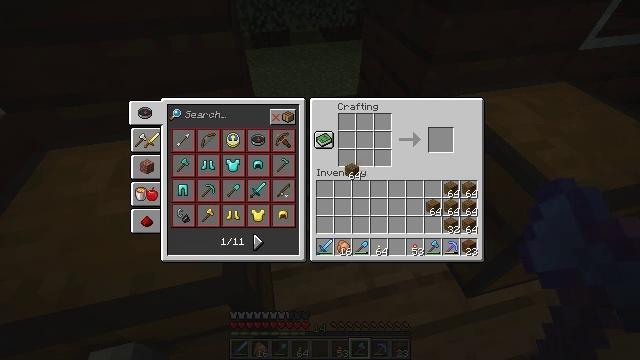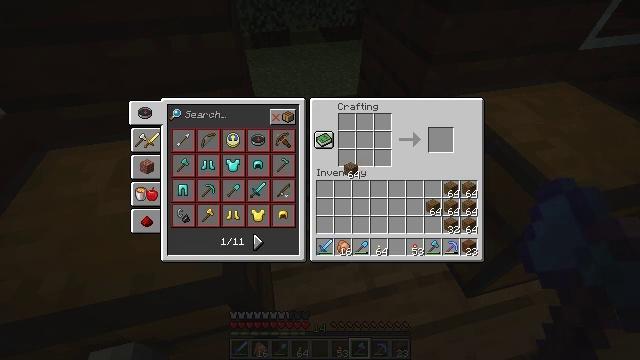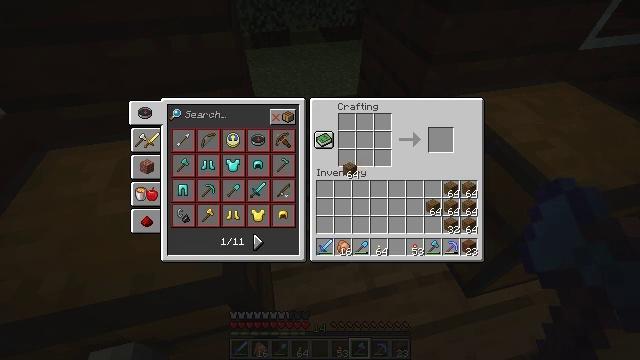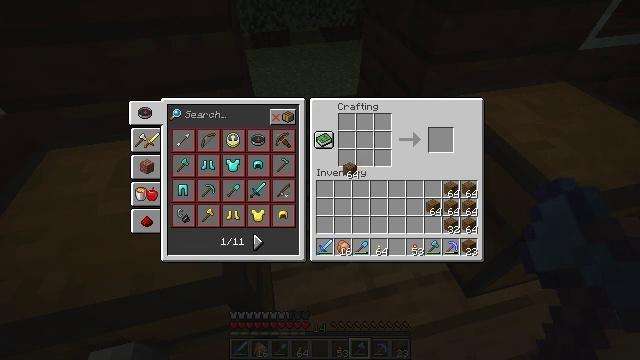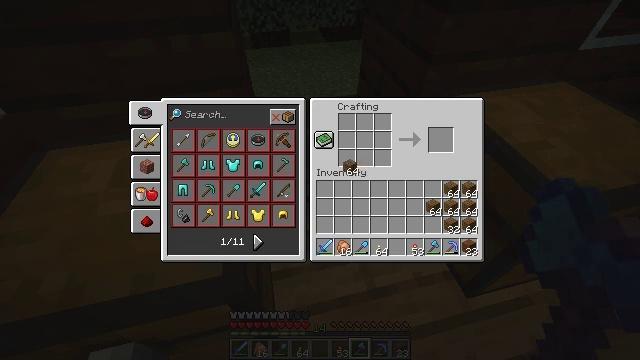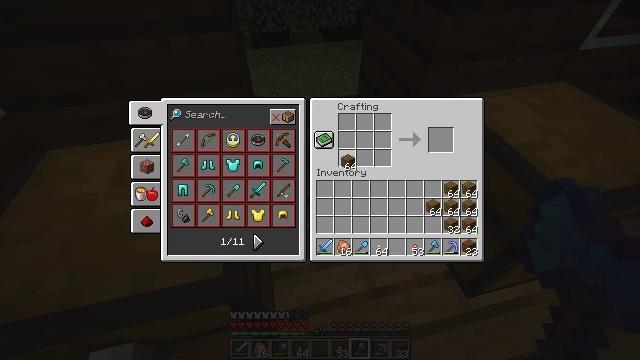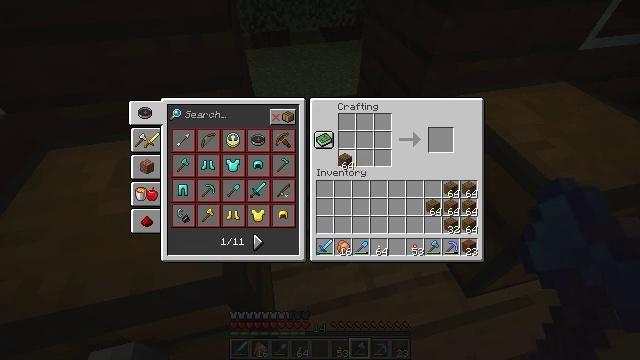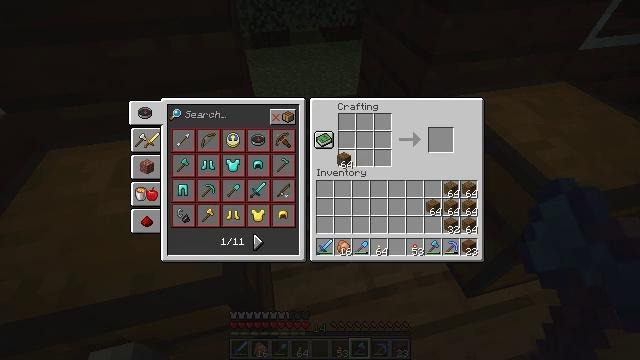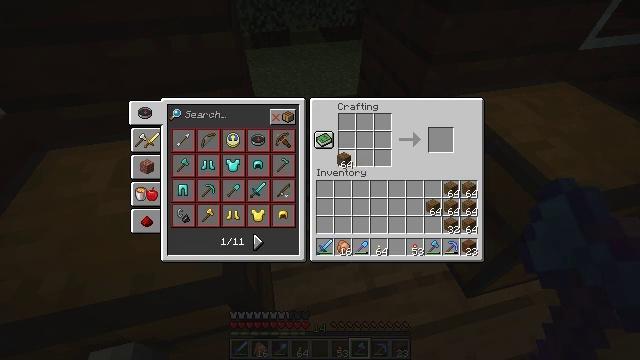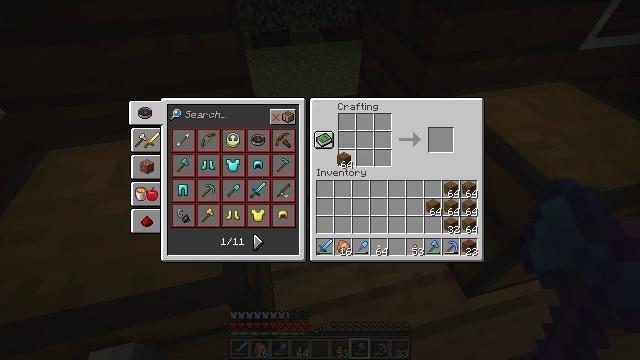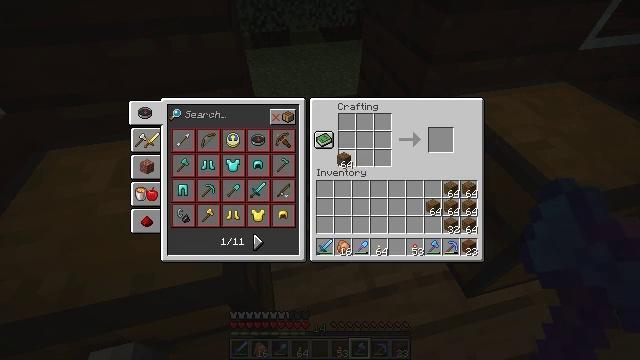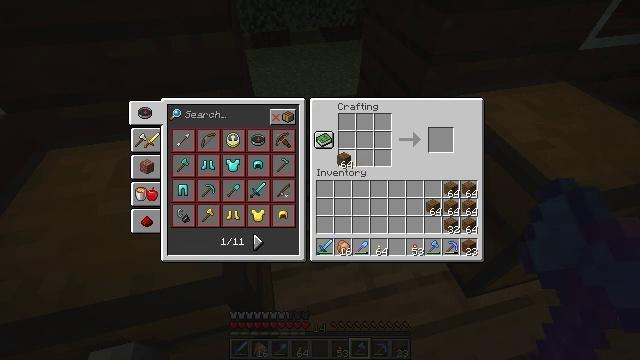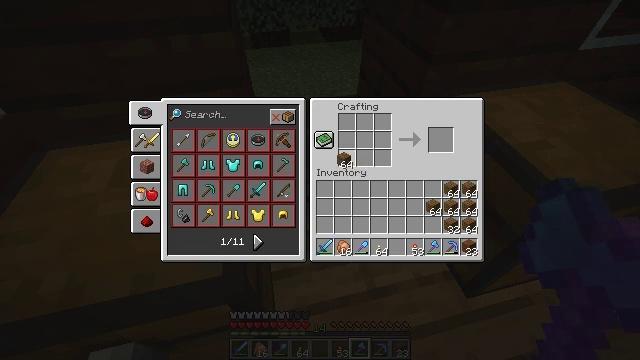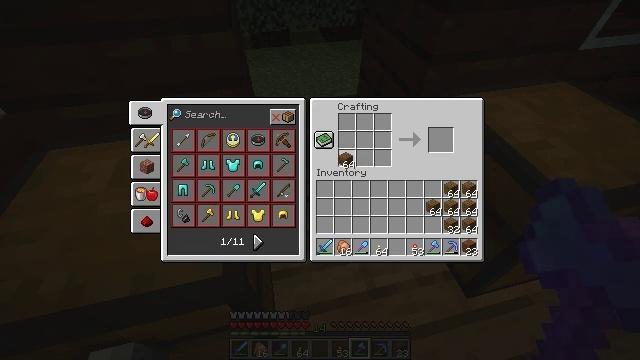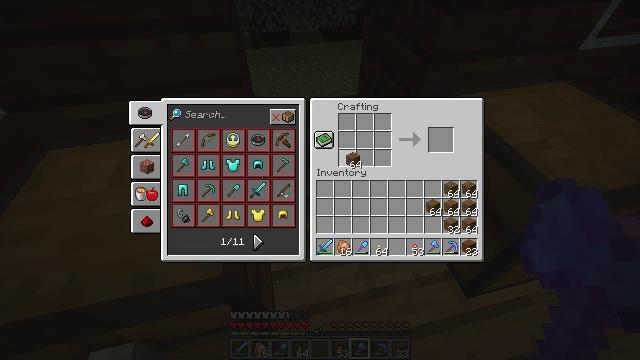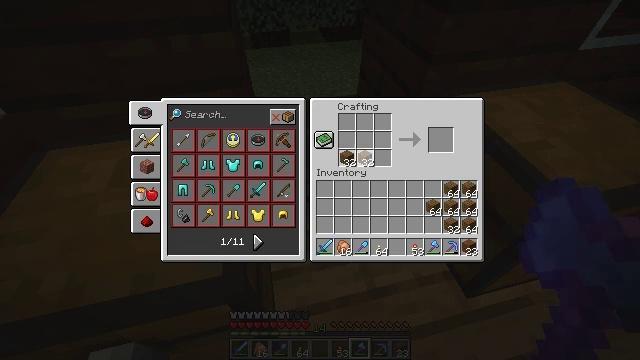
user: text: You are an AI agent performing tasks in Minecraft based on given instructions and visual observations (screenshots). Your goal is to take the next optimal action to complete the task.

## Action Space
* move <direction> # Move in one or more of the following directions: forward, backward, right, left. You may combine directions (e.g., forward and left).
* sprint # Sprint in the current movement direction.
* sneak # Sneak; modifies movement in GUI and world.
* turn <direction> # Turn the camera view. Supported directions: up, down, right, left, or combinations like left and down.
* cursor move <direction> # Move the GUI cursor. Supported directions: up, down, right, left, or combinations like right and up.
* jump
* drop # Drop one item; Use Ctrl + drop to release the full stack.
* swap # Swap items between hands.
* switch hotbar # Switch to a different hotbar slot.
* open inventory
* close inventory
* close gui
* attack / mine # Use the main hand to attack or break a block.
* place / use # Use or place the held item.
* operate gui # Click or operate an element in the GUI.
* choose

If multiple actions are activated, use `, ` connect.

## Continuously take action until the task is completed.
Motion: motion action
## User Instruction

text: Put wool and dye in a crafting table to craft a brown bed.
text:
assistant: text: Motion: no_op
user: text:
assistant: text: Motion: no_op
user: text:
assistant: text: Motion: no_op
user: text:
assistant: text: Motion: no_op
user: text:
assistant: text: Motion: no_op
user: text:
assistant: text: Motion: no_op
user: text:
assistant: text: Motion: no_op
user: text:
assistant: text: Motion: no_op
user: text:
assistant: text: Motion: no_op
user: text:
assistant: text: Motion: no_op
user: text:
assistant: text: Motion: operate gui
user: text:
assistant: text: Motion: operate gui
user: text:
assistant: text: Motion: operate gui
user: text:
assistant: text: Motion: cursor move right, operate gui
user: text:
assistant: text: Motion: cursor move right, operate gui
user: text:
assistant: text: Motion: cursor move right, operate gui
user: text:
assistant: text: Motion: operate gui
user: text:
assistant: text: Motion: operate gui
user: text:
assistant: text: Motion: operate gui
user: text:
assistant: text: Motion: operate gui
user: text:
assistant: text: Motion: operate gui
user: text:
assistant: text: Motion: operate gui
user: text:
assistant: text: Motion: operate gui
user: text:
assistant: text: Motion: no_op
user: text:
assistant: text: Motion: cursor move right and down
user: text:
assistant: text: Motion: no_op
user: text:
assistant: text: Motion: no_op
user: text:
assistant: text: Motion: no_op
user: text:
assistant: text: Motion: no_op
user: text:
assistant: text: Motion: no_op